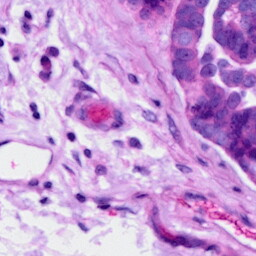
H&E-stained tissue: Ovarian